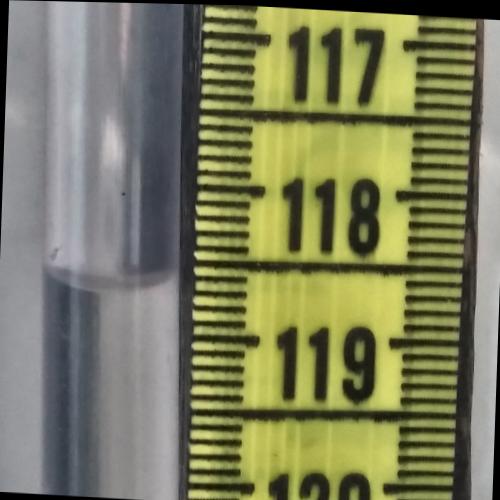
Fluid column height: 118.6 cm